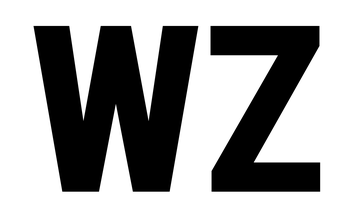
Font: Roboto_Condensed_ExtraBold